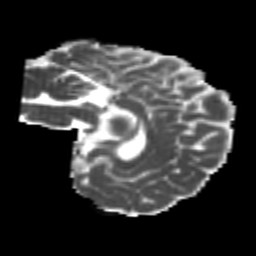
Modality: MD
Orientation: sagittal
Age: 23
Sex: female
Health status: healthy
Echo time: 0.074 s